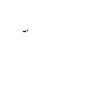
Particle: proton